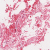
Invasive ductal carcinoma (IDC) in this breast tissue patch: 0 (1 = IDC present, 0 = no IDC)